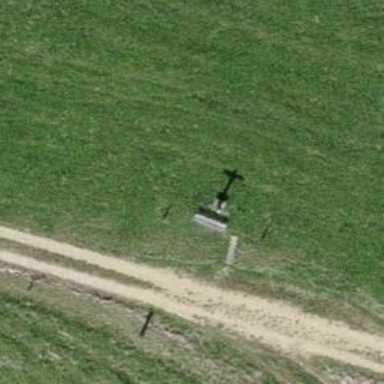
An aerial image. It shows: Wayside cross with historic significance.